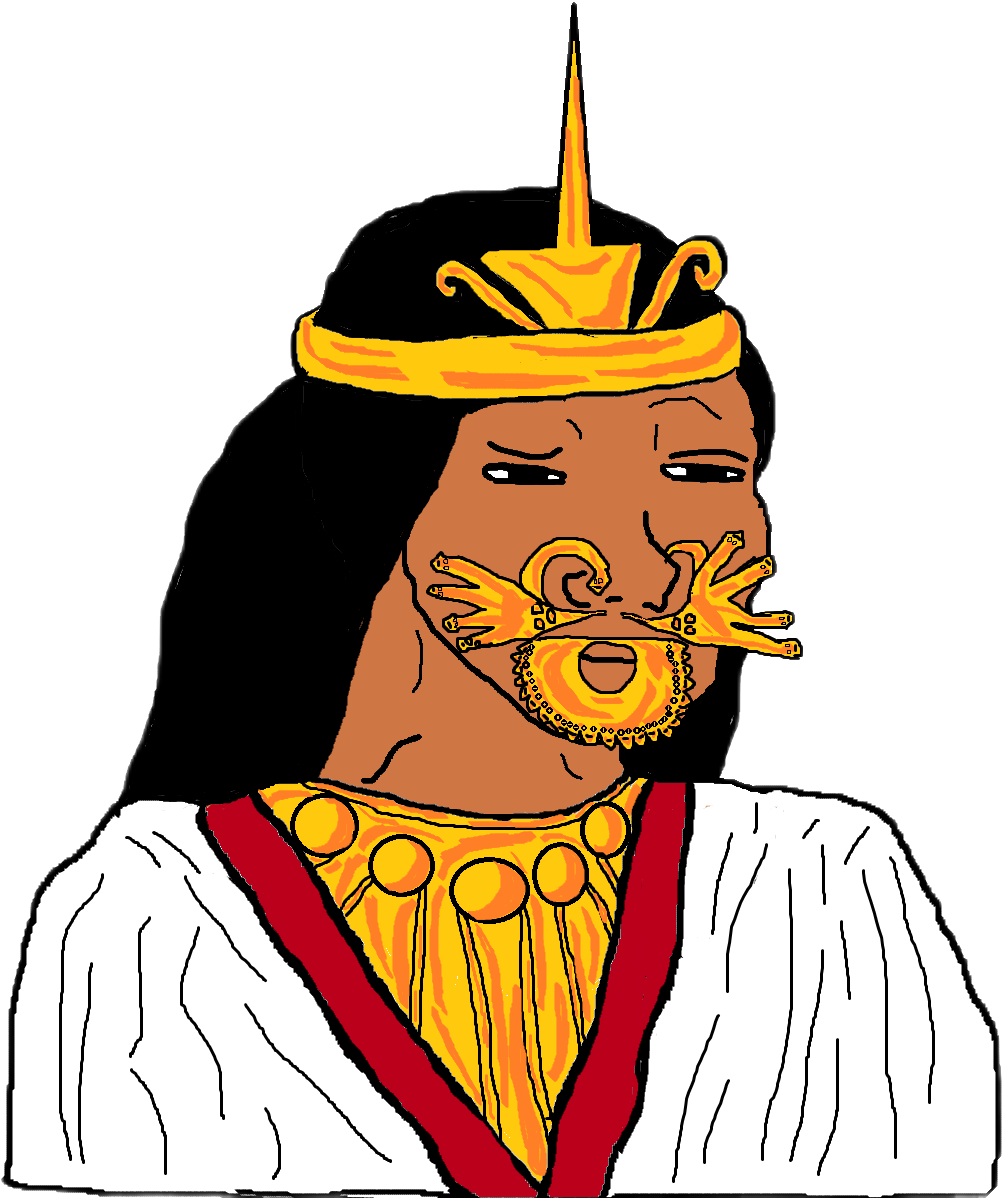
Label: 5_Bloomer